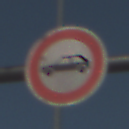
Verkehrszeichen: VerbotPersonenkraftwagen
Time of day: MorningAfternoon
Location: Outdoor (Suburban)
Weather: Clear
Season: NotSpecified
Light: Natural